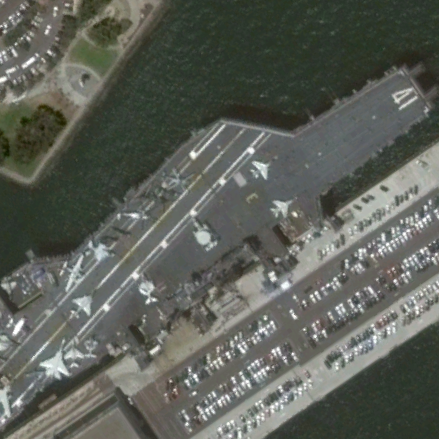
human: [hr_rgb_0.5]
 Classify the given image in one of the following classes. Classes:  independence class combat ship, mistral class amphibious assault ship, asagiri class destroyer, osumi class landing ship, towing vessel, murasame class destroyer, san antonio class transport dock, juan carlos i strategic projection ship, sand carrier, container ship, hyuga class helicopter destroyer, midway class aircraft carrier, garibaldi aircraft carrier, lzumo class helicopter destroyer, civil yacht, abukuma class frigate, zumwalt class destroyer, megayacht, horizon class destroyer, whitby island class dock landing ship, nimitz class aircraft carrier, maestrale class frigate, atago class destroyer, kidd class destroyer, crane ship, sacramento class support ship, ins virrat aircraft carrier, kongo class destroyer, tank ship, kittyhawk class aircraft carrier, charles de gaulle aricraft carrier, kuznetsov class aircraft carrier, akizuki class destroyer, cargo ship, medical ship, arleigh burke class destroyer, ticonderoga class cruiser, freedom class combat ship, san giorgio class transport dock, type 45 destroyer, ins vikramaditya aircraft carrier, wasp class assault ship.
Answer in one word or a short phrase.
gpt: Midway class aircraft carrier